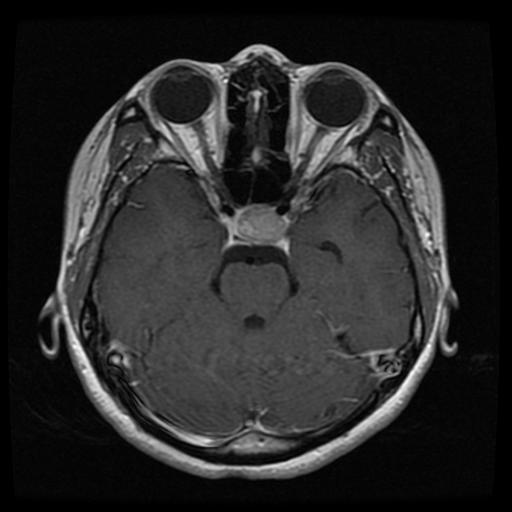
Label: pituitary